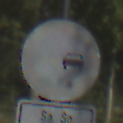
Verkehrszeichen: Ueberholverbot
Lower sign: ZeitangabenMitBeschraenkungAufWochentage9
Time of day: Midday
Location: Outdoor (RoadRail)
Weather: Clear
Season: NotSpecified
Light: Natural